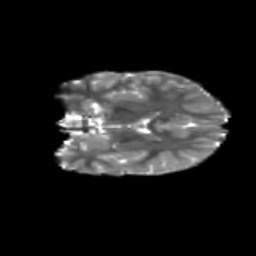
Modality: T2w
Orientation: coronal
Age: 9
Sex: male
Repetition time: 9.512 s
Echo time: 0.089 s